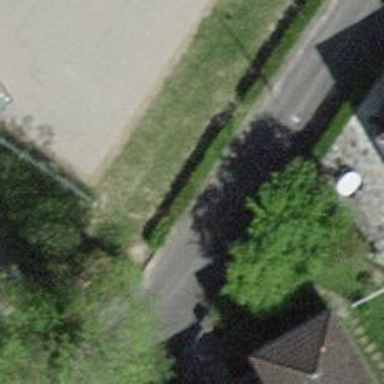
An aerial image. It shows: Chain link fence is in the scene.